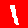
Digit: 1